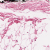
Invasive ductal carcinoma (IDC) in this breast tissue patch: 0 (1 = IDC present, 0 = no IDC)